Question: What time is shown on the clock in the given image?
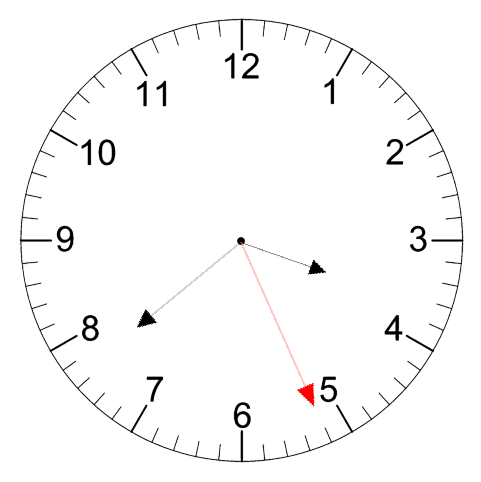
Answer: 03:38:26